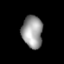
Tissue: lung
Cell type: Endothelial cells
Senescence score: 0.1954
Nuclear area (px): 655
Mean DAPI intensity: 153.789